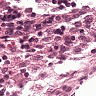
Metastatic tissue present: no